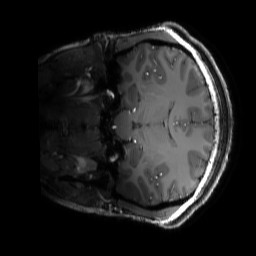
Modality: T1w
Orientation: coronal
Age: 24
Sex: female
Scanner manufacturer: siemens
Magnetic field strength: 6.98 T
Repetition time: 3 s
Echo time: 0.00388 s